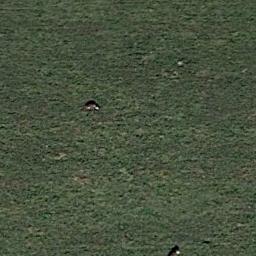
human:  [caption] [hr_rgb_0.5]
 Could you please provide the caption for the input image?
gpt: A large lush green meadow covered with green grass .

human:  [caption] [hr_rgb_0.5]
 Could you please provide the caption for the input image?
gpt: There is no grass in some parts of the meadow .

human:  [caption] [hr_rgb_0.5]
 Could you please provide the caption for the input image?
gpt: There are several yellow lines on the grass .

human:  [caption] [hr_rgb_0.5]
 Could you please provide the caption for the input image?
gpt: This meadow has evenly distributed dense grasses .

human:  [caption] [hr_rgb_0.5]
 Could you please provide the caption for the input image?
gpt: A dense meadow with many green grass .